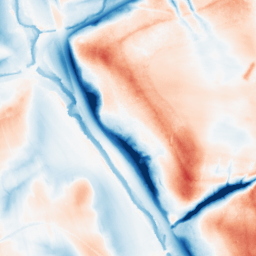
Category: classical
Decomposition family: gaussian_anisotropic
Decomposition parameters: sigma_x: 20
sigma_y: 10
Upsampling method: bicubic
Upsampling parameters: scale: 2
Upsampling scale: 2